Question: I can plot a regular spiral with
'''
w = 0.1;
SAU = 0.1;
r = 0:100;
Phi = 2*pi/w*(1-SAU)*r/500;
'''
but how can I change my Phi so that the graph is of a spiral that has some specified thickness rather than just a thin line spiral? Like this (here several spirals are plotted together, by ignore that):

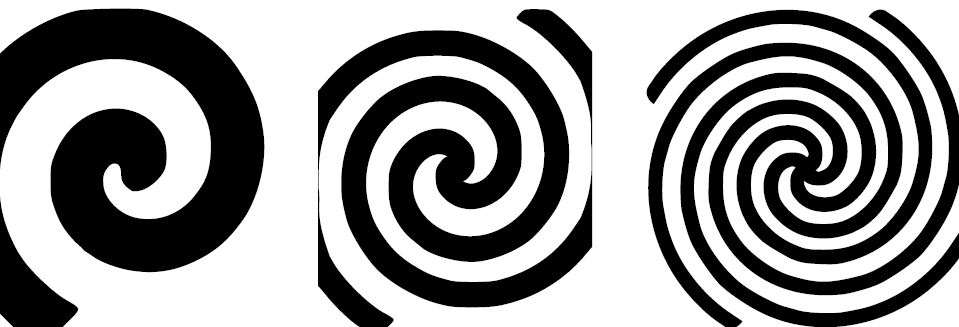
Answer: Utilize the output of your <URL> call to address and change line properties. In this case we're interested in the 'LineWidth' property.
'''
w = 0.1;
SAU = 0.1;
r = 0:100;
Phi = 2*pi/w*(1-SAU)*r/500;
h.myplot = polar(Phi, r);
h.myplot.LineWidth = 8; % Adjust as necessary
'''
This assumes you have R2014b or newer. If you have an older version, use 'set'. See <URL> for more information.
Edit: Per your comment I guess you could do something like:
'''
w = 0.1;
SAU = 0.1;
r = 0:100;
Phi = 2*pi/w*(1-SAU)*r/500;
width = 50;
polar(Phi, r, '-b')
hold on
for ii = 2:width
polar(Phi + (ii*pi)/180, r, '-b');
end
'''
For comparison: